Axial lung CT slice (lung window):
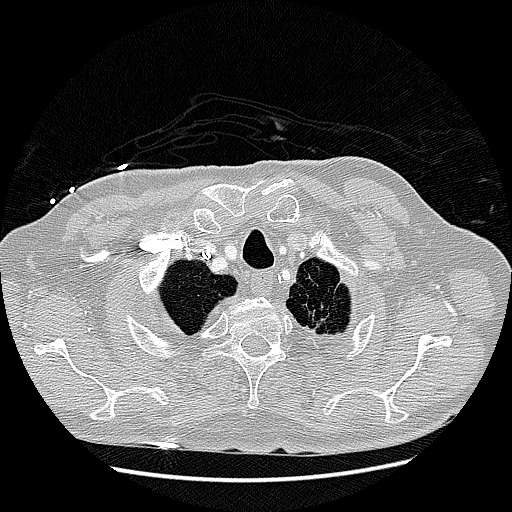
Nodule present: no